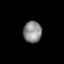
Tissue: lung
Cell type: Epithelial cells
Senescence score: 0.2125
Nuclear area (px): 389
Mean DAPI intensity: 138.501